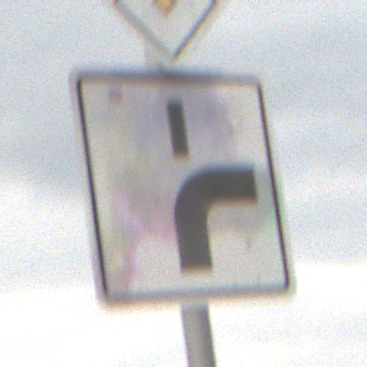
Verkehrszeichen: VerlaufVorfahrtsstrasse8
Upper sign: Vorfahrtsstrasse
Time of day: MorningAfternoon
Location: Outdoor (Nature)
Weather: Overcast
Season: NotSpecified
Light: Natural